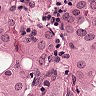
Metastatic tissue present: yes